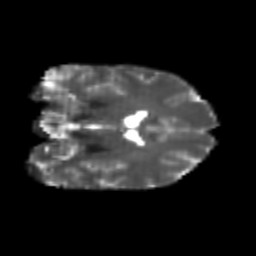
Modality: T2w
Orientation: coronal
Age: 24
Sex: female
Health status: healthy
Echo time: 0.074 s